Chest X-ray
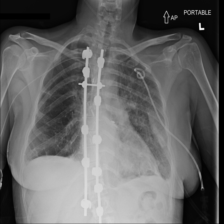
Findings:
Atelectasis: negative
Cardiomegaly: negative
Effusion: negative
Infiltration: negative
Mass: negative
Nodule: negative
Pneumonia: negative
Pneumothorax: negative
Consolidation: positive
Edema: negative
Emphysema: negative
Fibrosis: negative
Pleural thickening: negative
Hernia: negative